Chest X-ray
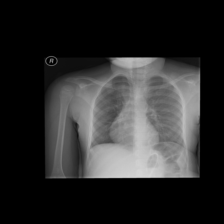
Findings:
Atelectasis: negative
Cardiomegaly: negative
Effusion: negative
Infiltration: negative
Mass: negative
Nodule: negative
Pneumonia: negative
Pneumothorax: negative
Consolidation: negative
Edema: negative
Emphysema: negative
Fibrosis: negative
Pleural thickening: negative
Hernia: negative